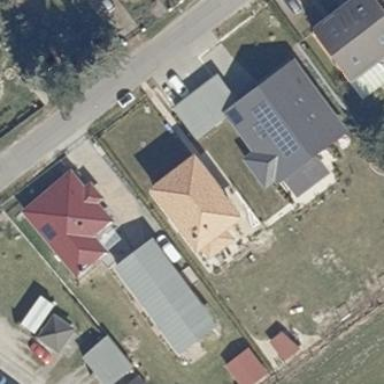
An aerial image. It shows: Hipped roof house.